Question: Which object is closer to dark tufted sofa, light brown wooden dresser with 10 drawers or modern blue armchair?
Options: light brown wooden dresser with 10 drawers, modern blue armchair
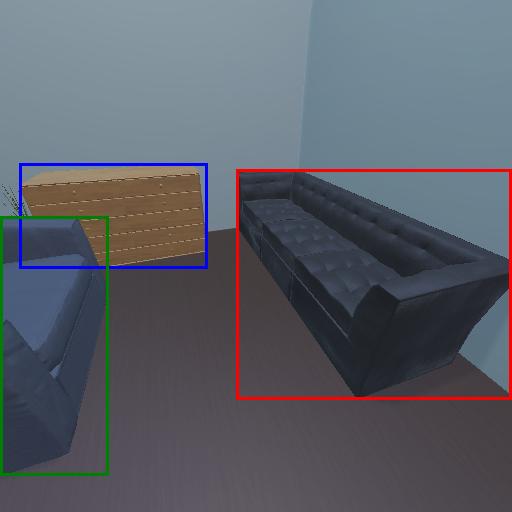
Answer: light brown wooden dresser with 10 drawers